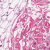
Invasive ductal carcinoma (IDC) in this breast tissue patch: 0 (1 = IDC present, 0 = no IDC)